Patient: sex F, age 72
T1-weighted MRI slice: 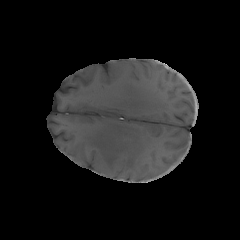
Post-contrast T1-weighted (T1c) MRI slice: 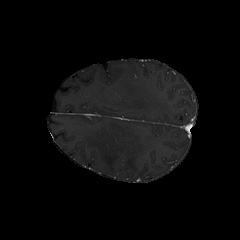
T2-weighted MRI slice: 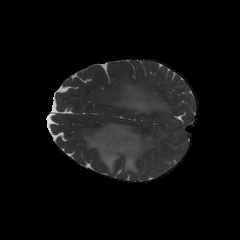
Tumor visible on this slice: yes
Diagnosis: Glioblastoma, IDH-wildtype
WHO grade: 4